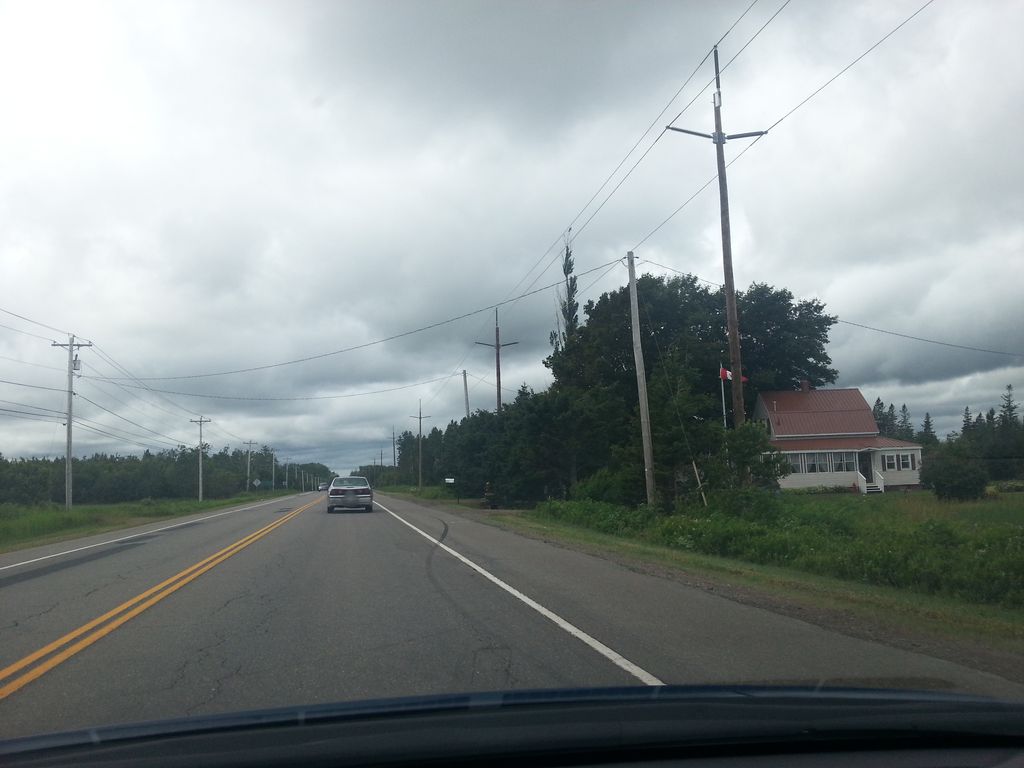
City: charlottetown